Question: I want to not show these icons on the maps embedded in my website:-

Does anyone know what the API call is. I have looked through <URL> and have had no luck at all.
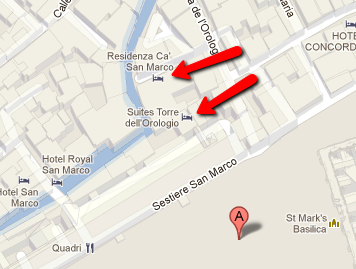
Answer: These are Googles POI's. Not sure of the sub-type (see <URL>, but you can disable all types of POIs from appearing using something like this:
'''
var myStyles =[
{
featureType: "poi",
elementType: "labels",
stylers: [
{ visibility: "off" }
]
}
];
var myOptions = {
zoom: 10,
center: new google.maps.LatLng(54.42838,-2.9623),
mapTypeId: google.maps.MapTypeId.ROADMAP,
styles: myStyles
};
map = new google.maps.Map(document.getElementById("map_canvas"), myOptions);
'''
In fact the beds fall under the '<URL>' sub-type, which will also prevent things like shops showing up, if you use:
'''
featureType: "poi.business",
'''